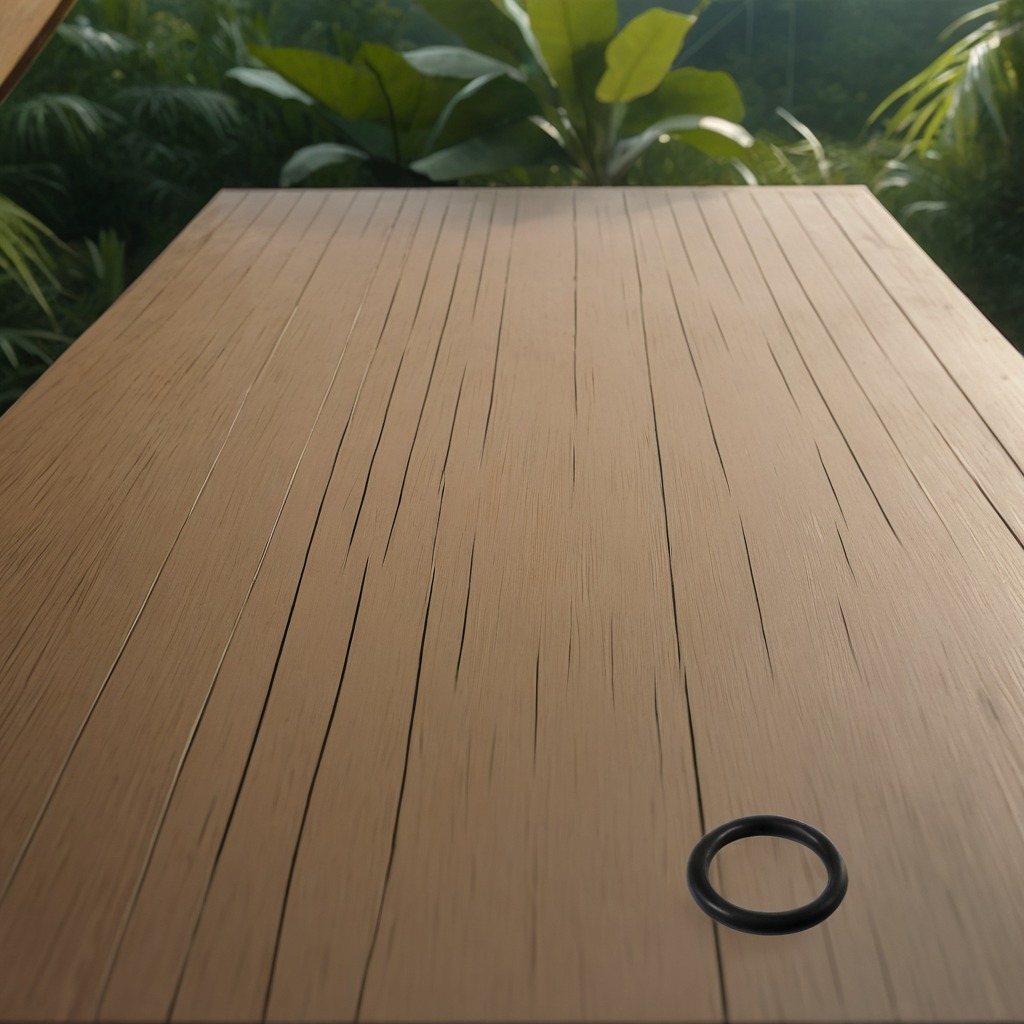
A rubber O-ring lies on a wooden table inside a jungle field workshop tent humid ambient light worn but